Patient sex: F
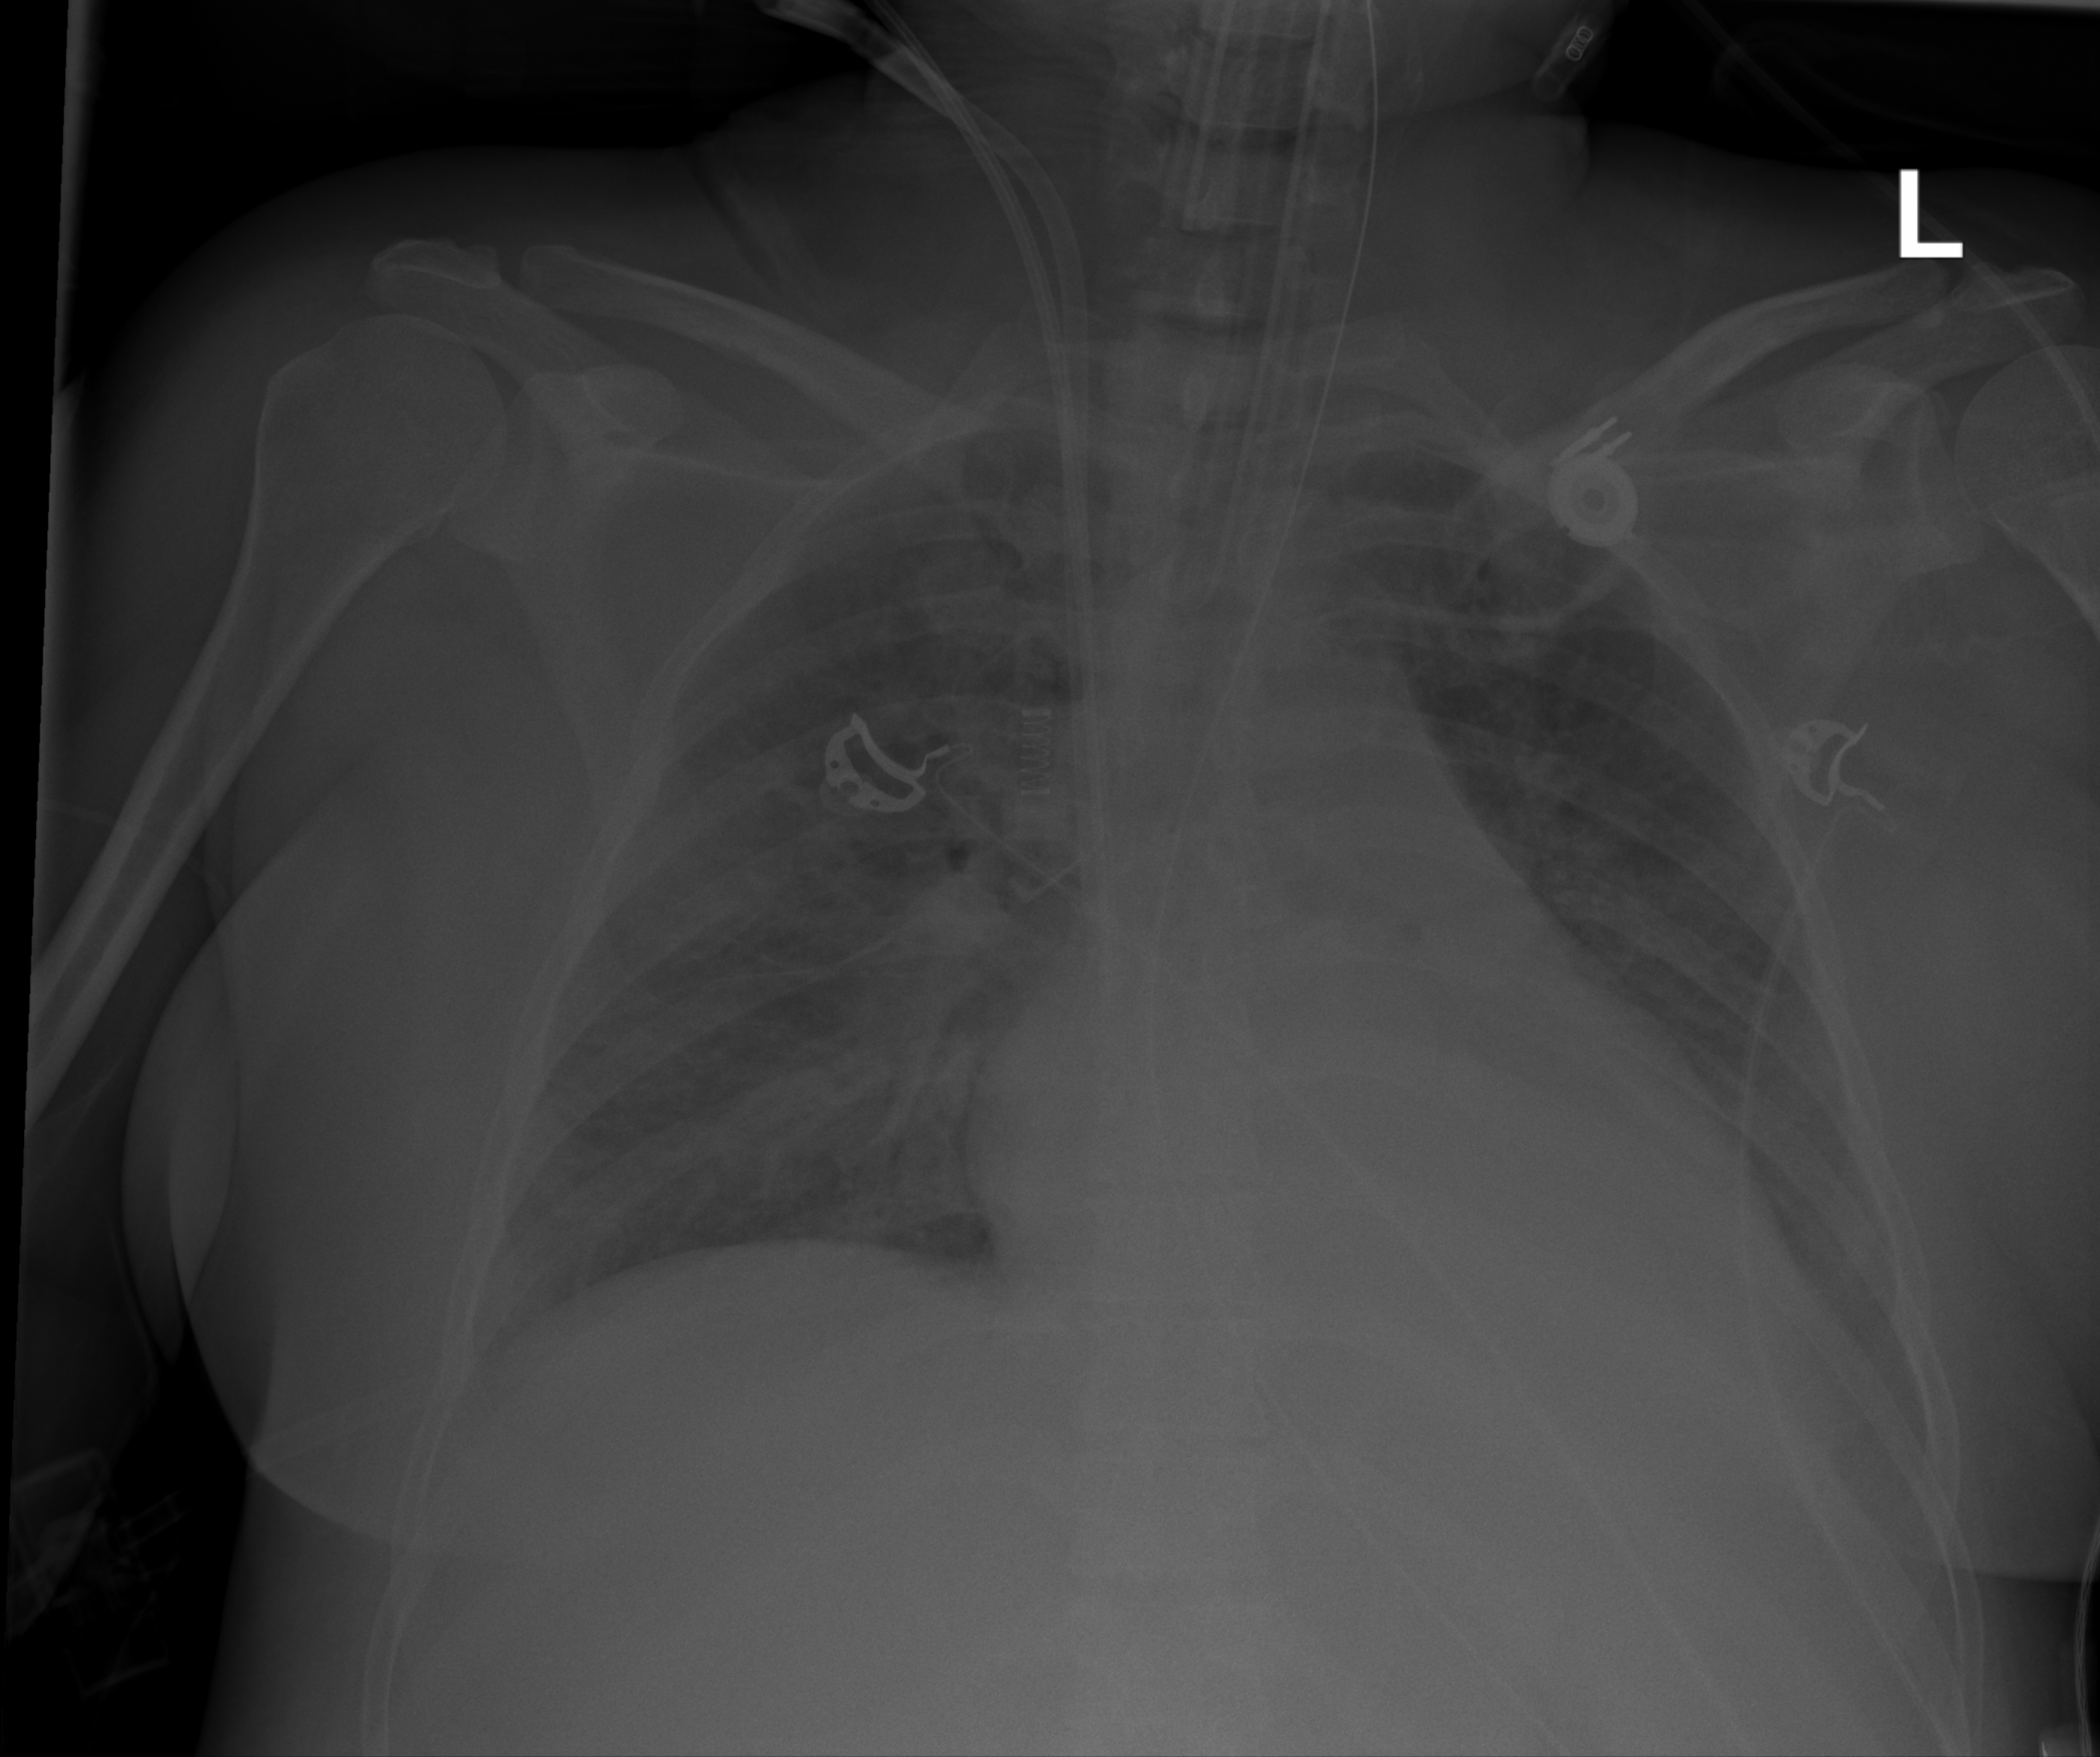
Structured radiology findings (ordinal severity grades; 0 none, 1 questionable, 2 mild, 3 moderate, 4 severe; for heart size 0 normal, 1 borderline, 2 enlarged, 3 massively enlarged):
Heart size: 1
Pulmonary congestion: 2
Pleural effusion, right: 1
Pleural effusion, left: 2
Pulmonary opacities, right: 2
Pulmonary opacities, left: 2
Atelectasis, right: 2
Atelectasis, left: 2